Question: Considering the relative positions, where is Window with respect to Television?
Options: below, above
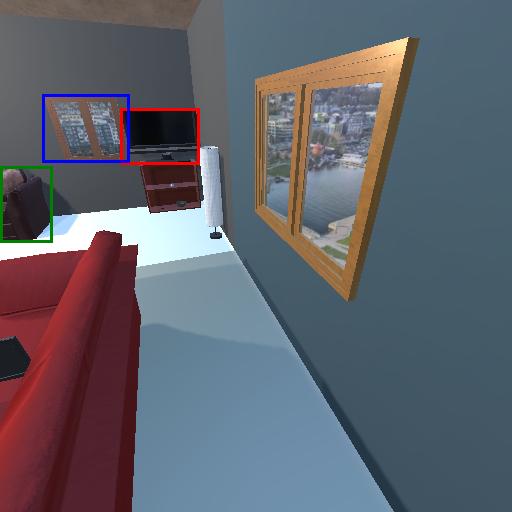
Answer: below